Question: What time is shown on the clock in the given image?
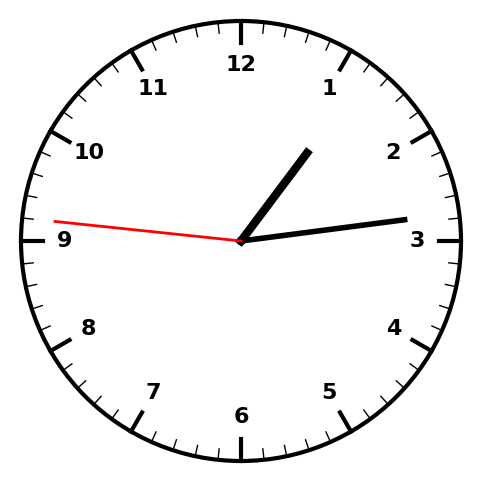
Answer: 01:13:46